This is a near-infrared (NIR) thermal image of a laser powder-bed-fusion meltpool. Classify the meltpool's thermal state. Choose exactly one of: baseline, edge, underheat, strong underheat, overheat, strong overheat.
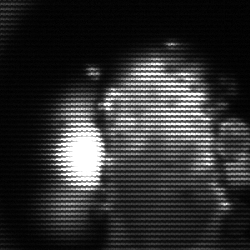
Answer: strong underheat